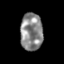
Tissue: skin
Cell type: Epithelial cells
Senescence score: 0.2642
Nuclear area (px): 819
Mean DAPI intensity: 137.245